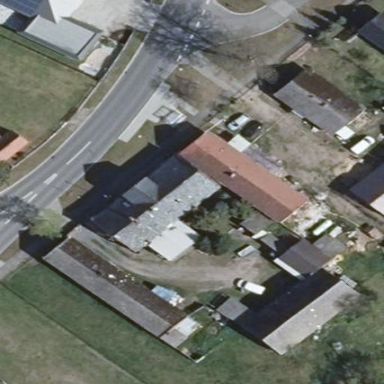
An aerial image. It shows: Residential building with flat light gray roof.